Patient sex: M
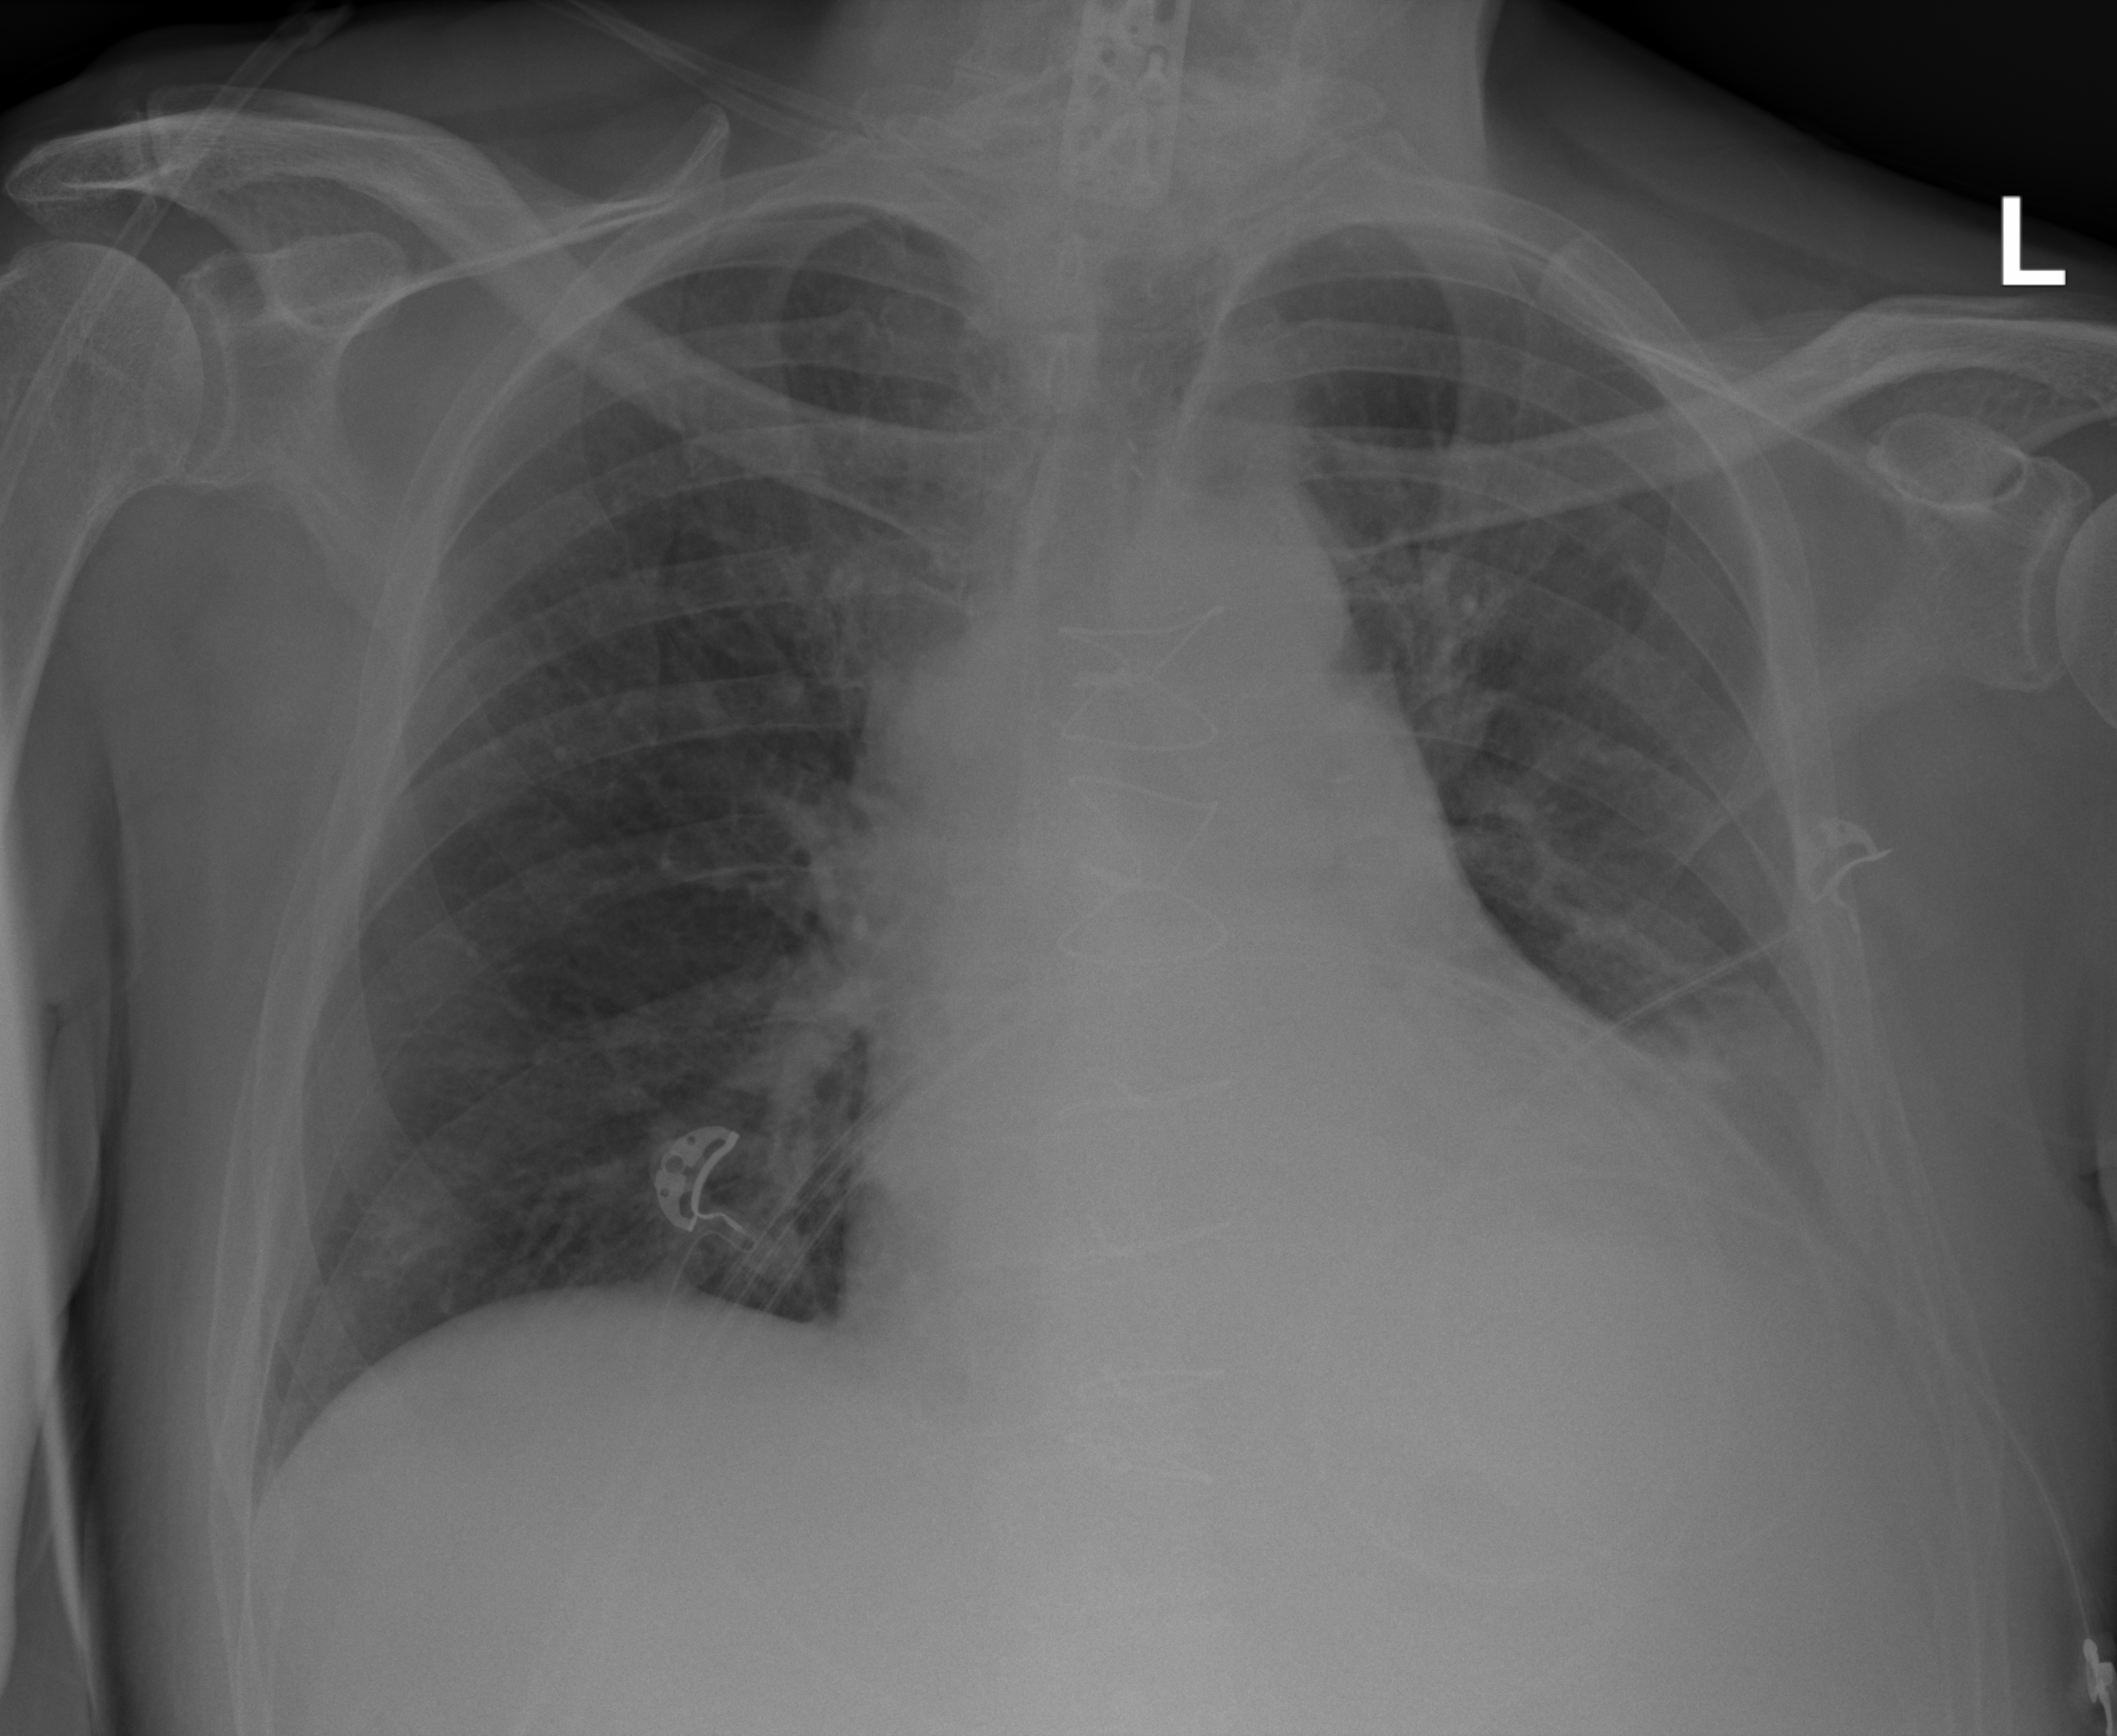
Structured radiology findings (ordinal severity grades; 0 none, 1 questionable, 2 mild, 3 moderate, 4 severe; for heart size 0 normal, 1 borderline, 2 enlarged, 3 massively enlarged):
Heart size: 2
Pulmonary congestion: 2
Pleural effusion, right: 0
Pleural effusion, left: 2
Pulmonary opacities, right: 0
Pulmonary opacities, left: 2
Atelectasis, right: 2
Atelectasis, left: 2